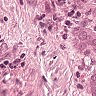
Metastatic tissue present: yes